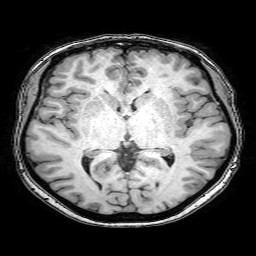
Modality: T1w
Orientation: coronal
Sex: female
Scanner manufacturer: philips
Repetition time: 0.008111 s
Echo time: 0.00371 s